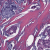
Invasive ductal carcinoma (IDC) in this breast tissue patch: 1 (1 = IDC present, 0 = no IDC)